Question: I'm working on a discord command, that writes the whole text file into the chat line by line, and I tried making it but somewhy It doesn't work properly.
'''
file = open('story.txt', 'r')
@client.command(alisases = ['readfile'])
async def story(ctx):
for x in file:
await ctx.send(file)
'''
It runs, but only writes these lines:

<_io.TextIOWrapper name='story.txt' mode='r' encoding='cp1250'>
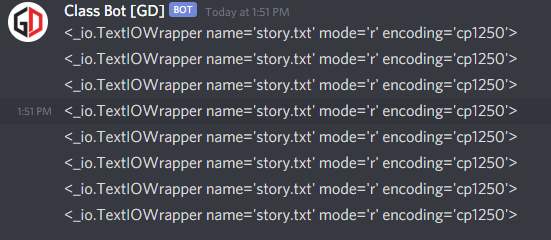
Answer: You are sending the string representation of the file object rather than the lines in it.
You could do something like this:
'''
@client.command(alisases = ['readfile'])
async def story(ctx):
with open('story.txt', 'r') as story_file:
for line in story_file:
await ctx.send(line)
'''
Also, it's a good practice to use the 'with open' syntax as it assures that the file is being closed properly.